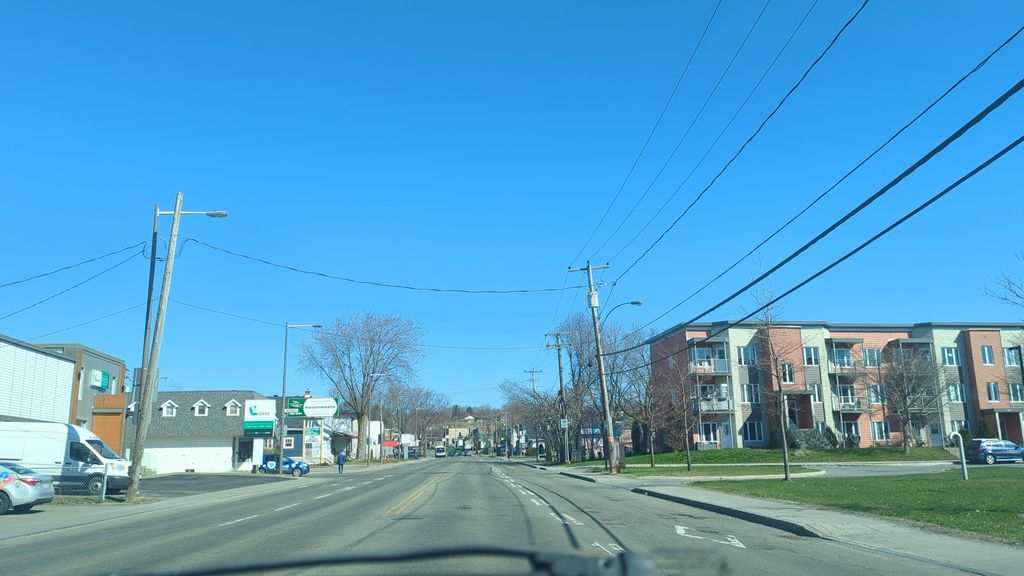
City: quebec_city